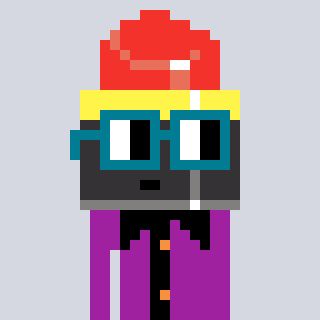
a pixel art character with square dark green glasses, a lipstick-shaped head and a magenta-colored body on a cool background